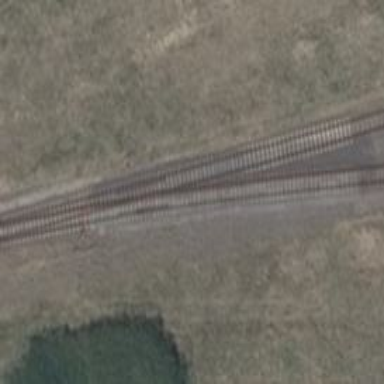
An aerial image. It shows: Railway track.